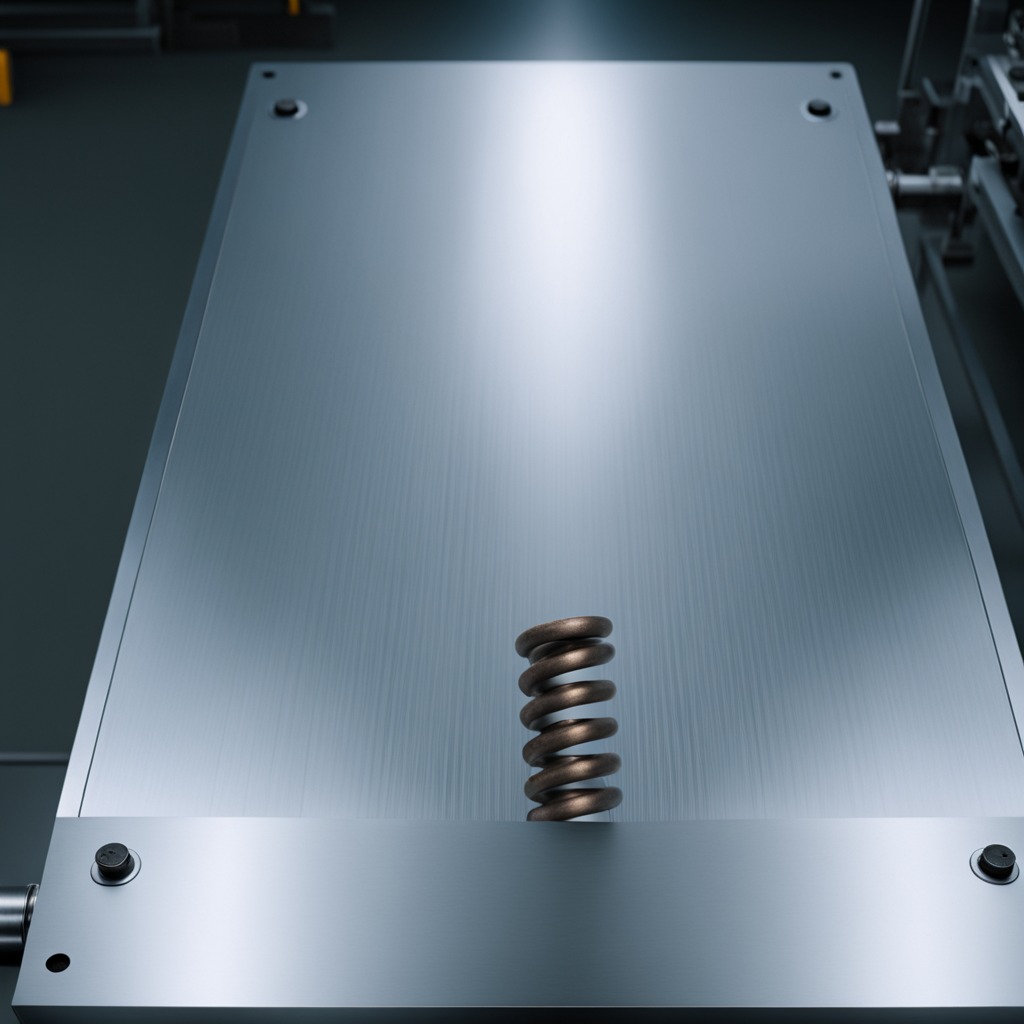
A coiled metal spring is lying on the metal table.